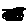
Label: triangle